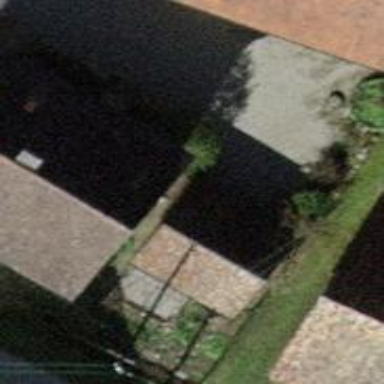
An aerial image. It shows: Shed building.